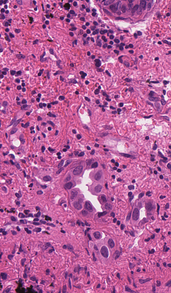
Tumor epithelial tissue: yes
Tumor-associated stroma tissue: yes
Normal tissue: no